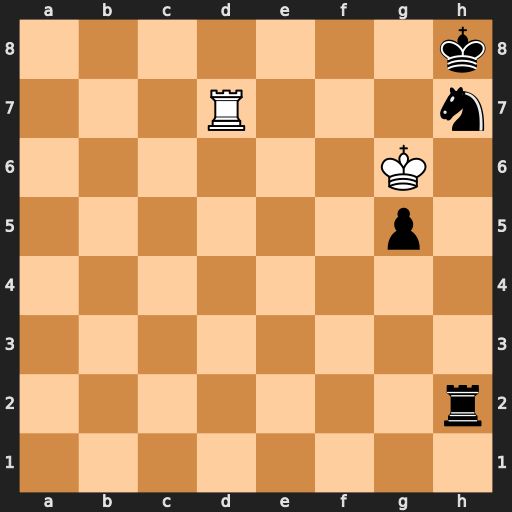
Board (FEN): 7k/3R3n/6K1/6p1/8/8/7r/8
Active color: w
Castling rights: -
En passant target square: -
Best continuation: Rd8+ Nf8+ Rxf8#